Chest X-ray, AP view. Patient: 18 years old, sex M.
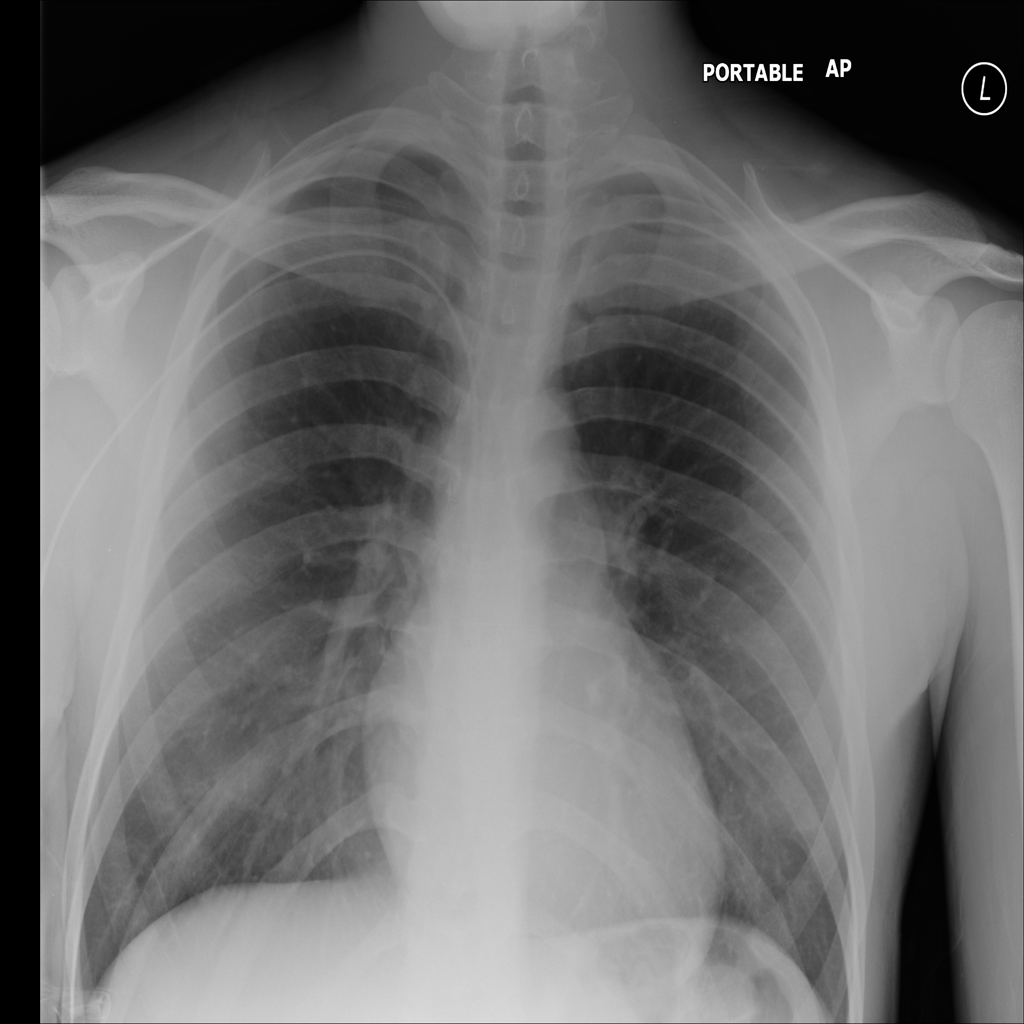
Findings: No Finding